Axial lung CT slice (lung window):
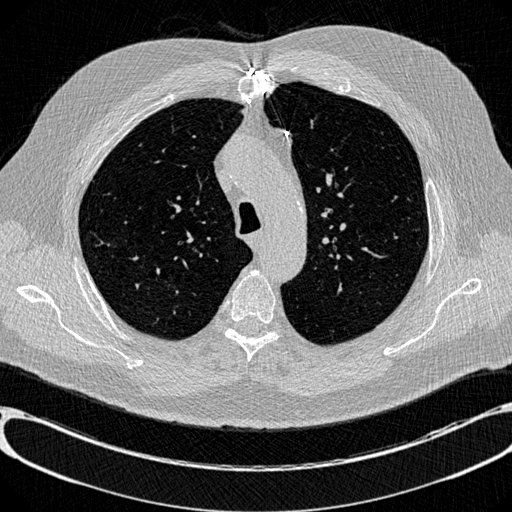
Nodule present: no